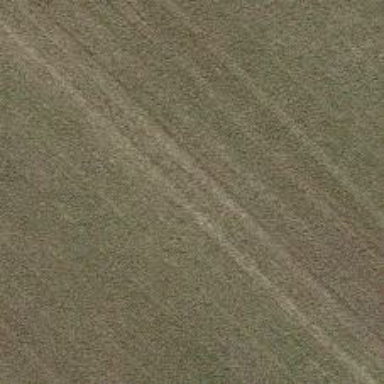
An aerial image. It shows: Track with very rough surface.